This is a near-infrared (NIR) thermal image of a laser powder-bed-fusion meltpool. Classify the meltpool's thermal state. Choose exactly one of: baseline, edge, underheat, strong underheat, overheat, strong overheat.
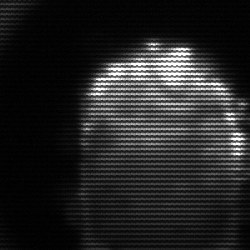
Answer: baseline